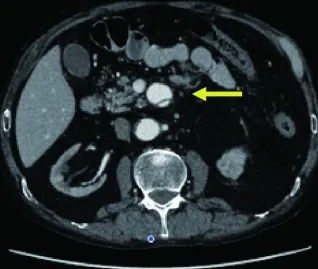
(B) Three-dimensional CT. CT: computed tomography; SMA: superior mesenteric artery.
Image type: radiology (ct)